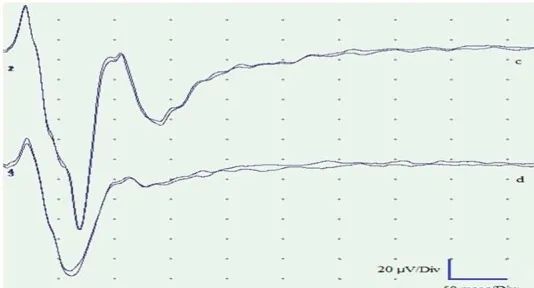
Flash visual evoked potentials of the right eye.
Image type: chart (chart)